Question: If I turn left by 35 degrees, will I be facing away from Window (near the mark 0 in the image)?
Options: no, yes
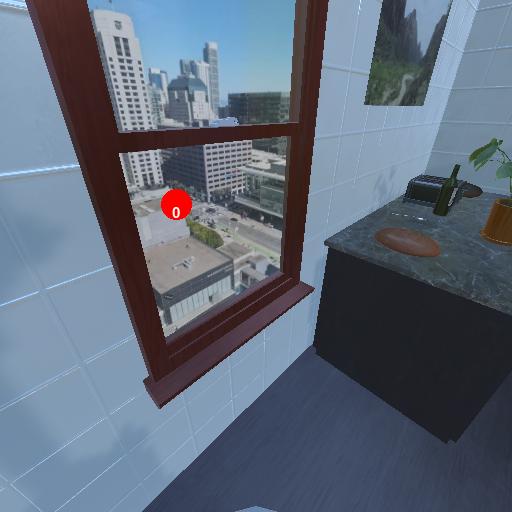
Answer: no